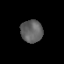
Tissue: prostate
Cell type: Epithelial cells
Senescence score: 0.3514
Nuclear area (px): 478
Mean DAPI intensity: 99.27